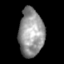
Tissue: skin
Cell type: Epithelial cells
Senescence score: 0.2151
Nuclear area (px): 1171
Mean DAPI intensity: 150.007